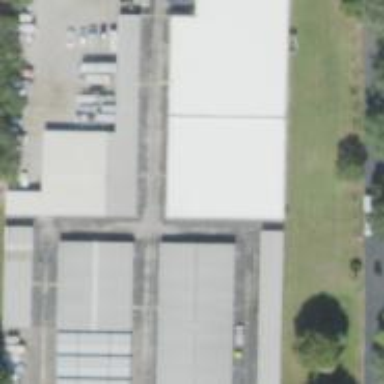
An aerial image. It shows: Commercial area with storage units for shops.